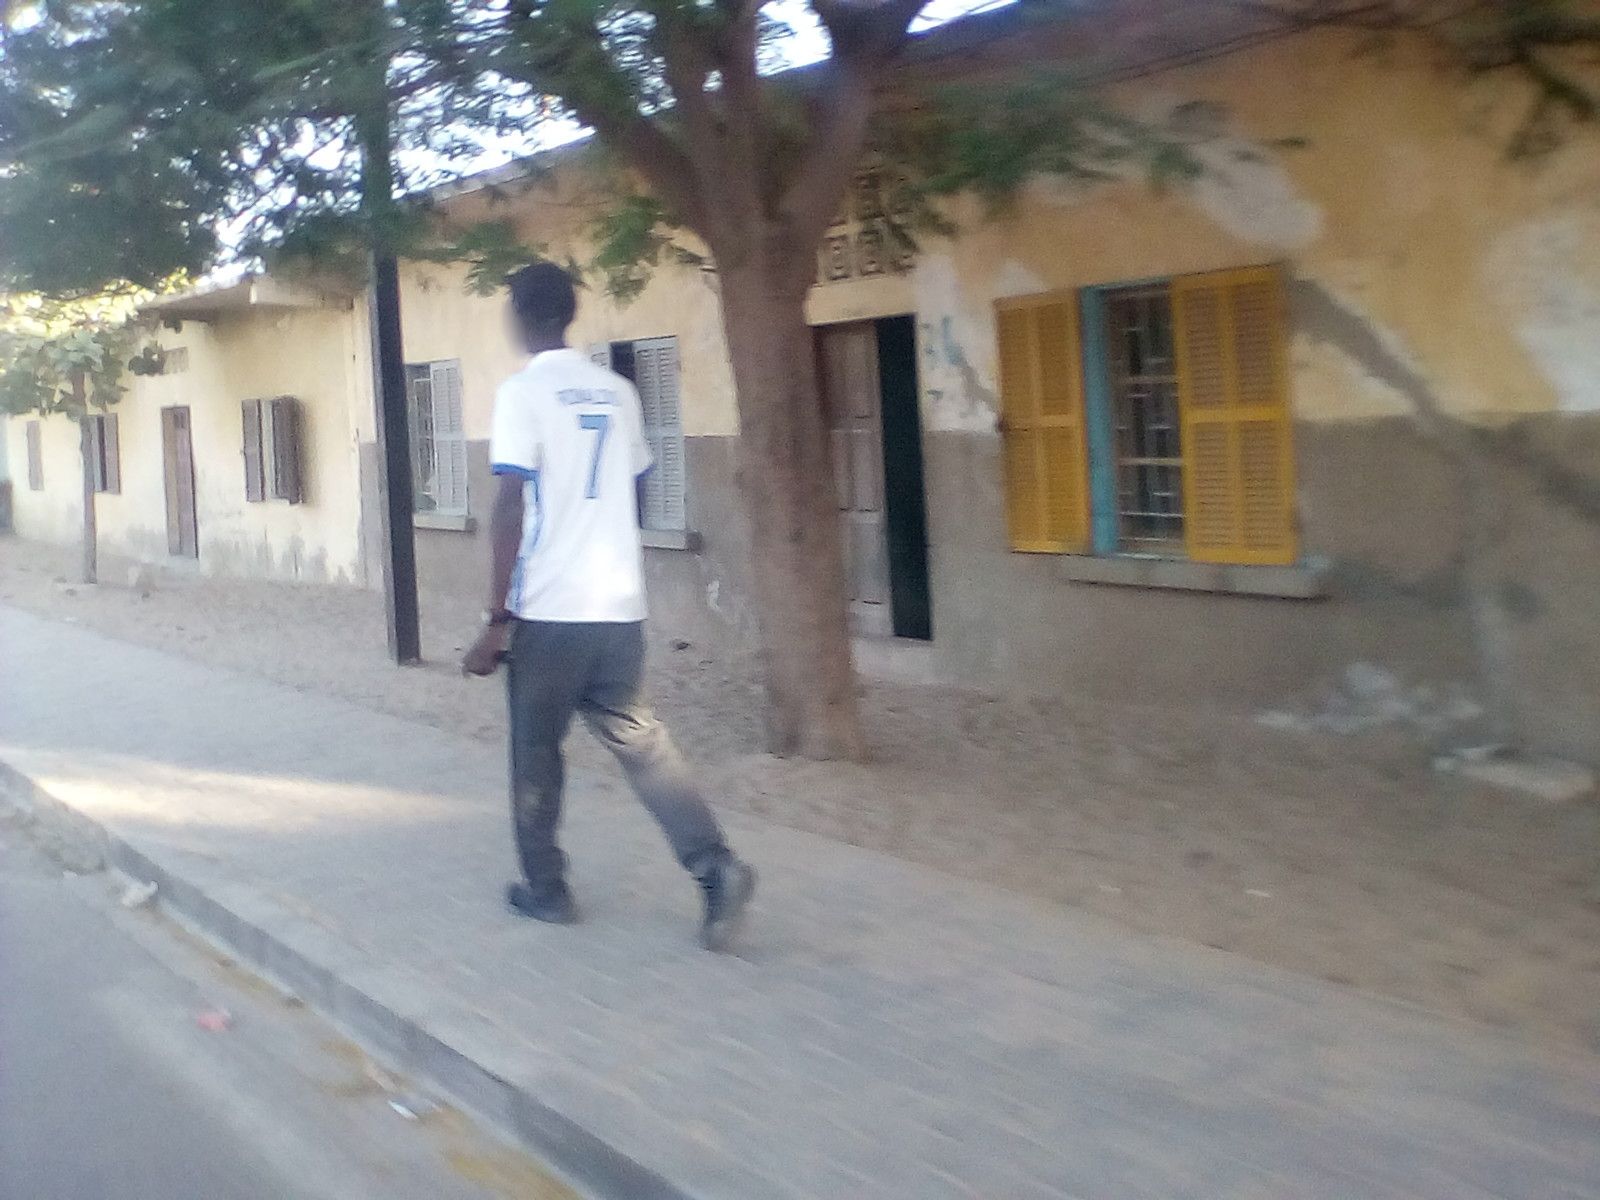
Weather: clear
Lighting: day
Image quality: good
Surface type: walking surface
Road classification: trunk
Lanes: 2.0
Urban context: urban centre
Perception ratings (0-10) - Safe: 1.38, Lively: 4.22, Beautiful: 0.85, Boring: 2.54, Depressing: 8.52, Wealthy: 0.73